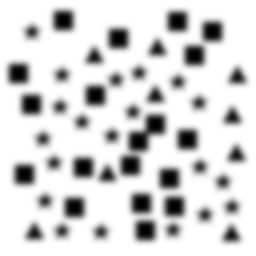
Squares: 19
Triangles: 9
Stars: 20
Total shapes: 48